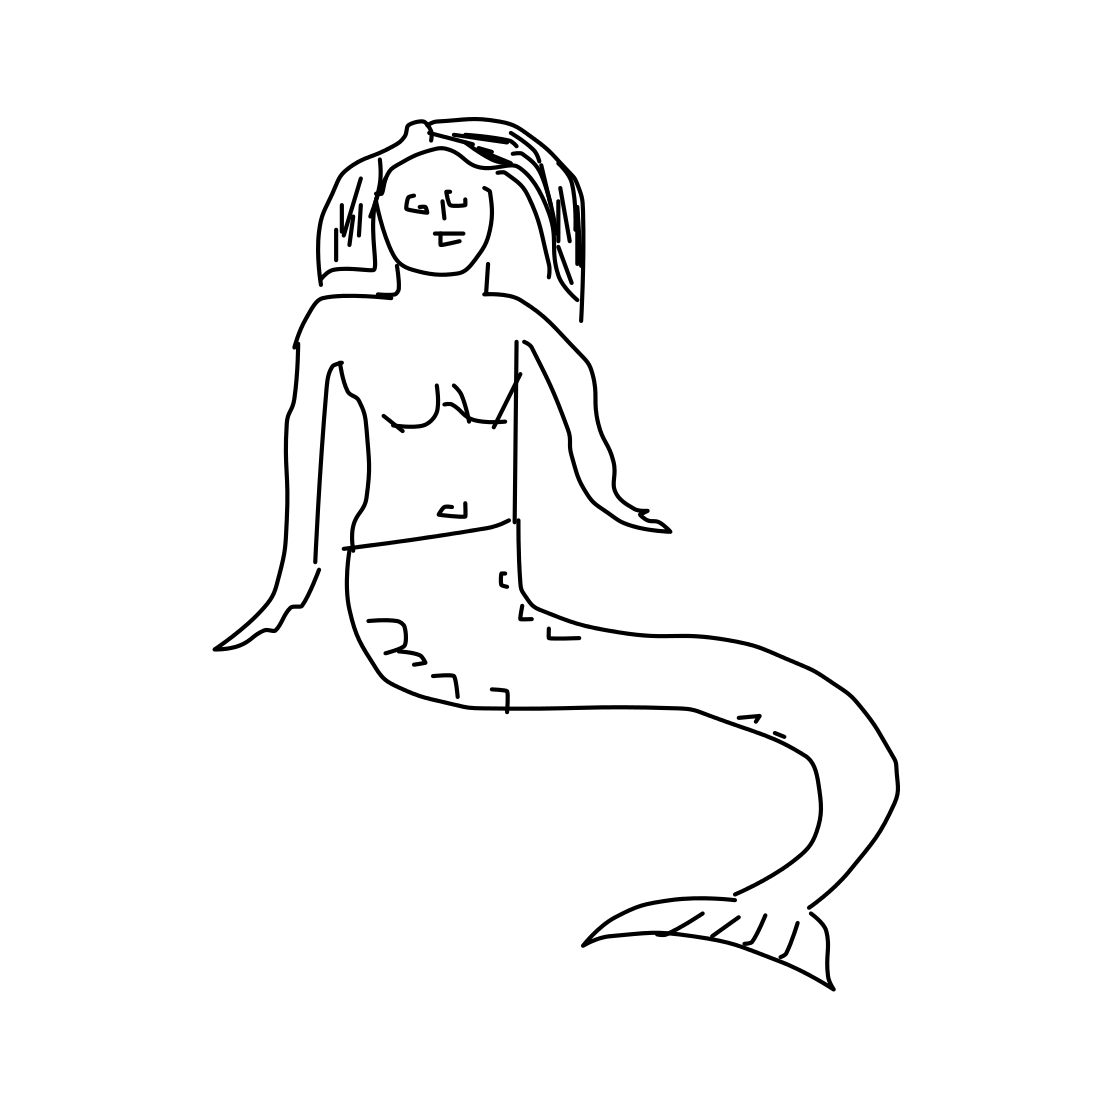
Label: mermaid